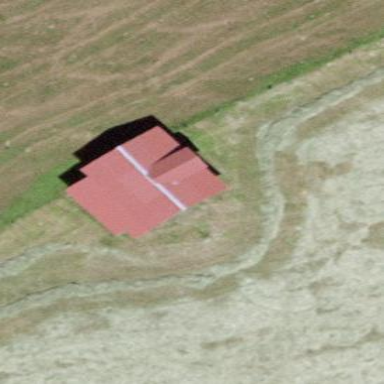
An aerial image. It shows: Rural barn.